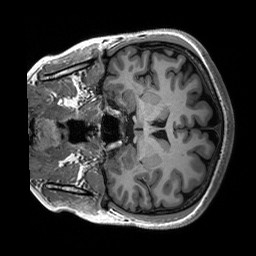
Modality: T1w
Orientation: coronal
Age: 24
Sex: female
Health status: healthy
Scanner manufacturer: siemens
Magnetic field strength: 3 T
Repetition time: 2.53 s
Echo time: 0.00227 s